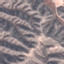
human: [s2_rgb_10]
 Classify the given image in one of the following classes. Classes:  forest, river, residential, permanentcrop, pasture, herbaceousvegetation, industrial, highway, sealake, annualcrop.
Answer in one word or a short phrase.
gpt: HerbaceousVegetation